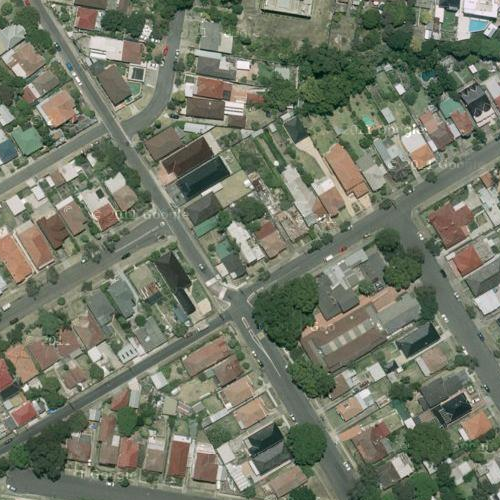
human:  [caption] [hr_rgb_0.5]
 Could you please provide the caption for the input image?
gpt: A residential area with many houses densely arranged and a piece of lawn beside .

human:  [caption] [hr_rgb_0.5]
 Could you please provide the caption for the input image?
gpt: Many houses arranged densely with a piece of lawn beside .

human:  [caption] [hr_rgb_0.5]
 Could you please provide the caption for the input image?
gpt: A residential area with lots of houses densely arranged and some roads go through this area .

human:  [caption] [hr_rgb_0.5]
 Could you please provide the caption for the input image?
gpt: This is a residential area with many houses densely arranged and a piece of lawn beside .

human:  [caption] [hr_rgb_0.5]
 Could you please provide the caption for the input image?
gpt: Some roads go through the residential area and a piece of lawn beside this area .